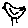
Label: bird